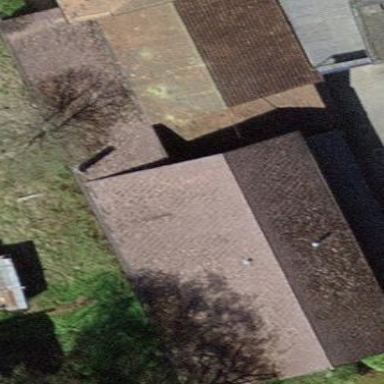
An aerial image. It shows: Rural barn.